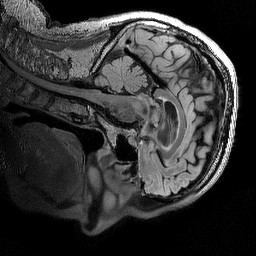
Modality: T2w
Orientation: sagittal
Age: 72
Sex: male
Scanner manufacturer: siemens
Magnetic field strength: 3 T
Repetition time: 5 s
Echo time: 0.386 s